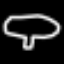
Label: mushroom